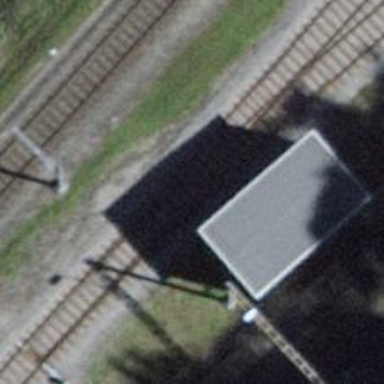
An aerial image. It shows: Rail yard with electrified rails and single track.